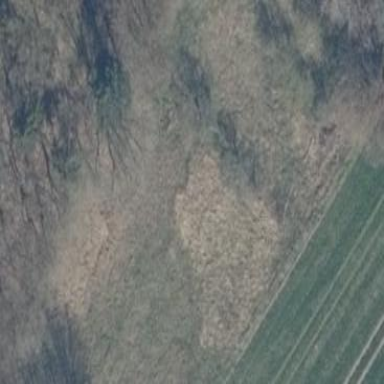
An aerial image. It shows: Area covered with grass.